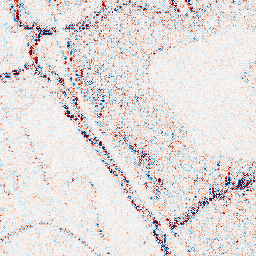
Category: wavelet
Decomposition family: wavelet_reverse_biorthogonal
Decomposition parameters: wavelet: rbio4.4
level: 1
Upsampling method: lanczos
Upsampling parameters: scale: 2
Upsampling scale: 2